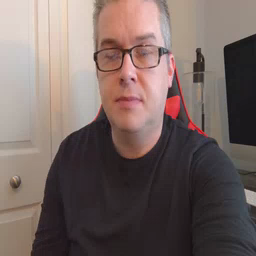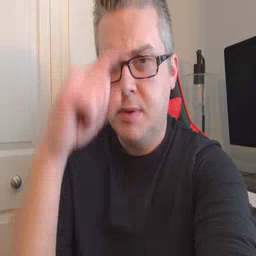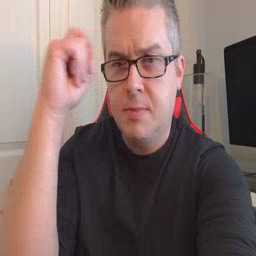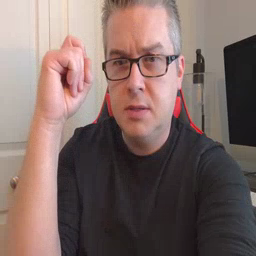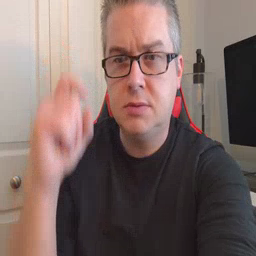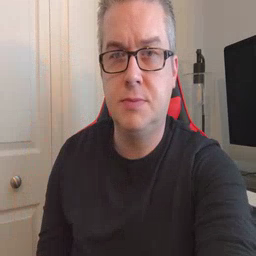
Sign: because